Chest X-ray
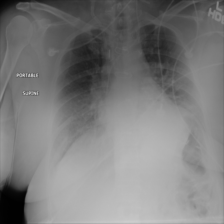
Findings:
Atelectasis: negative
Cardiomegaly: negative
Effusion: negative
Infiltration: negative
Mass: negative
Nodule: negative
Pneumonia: negative
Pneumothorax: negative
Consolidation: negative
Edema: negative
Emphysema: negative
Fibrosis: negative
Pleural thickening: negative
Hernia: negative